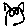
Label: cat